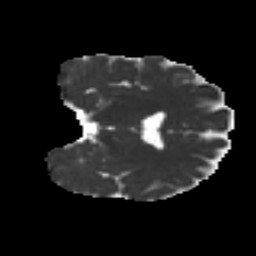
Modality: MD
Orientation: coronal
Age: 38
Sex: male
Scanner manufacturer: ge
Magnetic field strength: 3 T
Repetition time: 7.8 s
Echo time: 0.0608 s